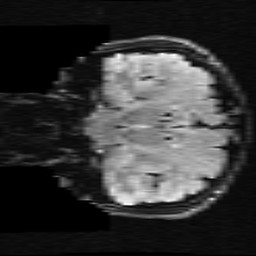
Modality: FLAIR
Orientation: coronal
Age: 21
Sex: male
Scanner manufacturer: ge
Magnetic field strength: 3 T
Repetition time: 11 s
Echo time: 0.1497 s